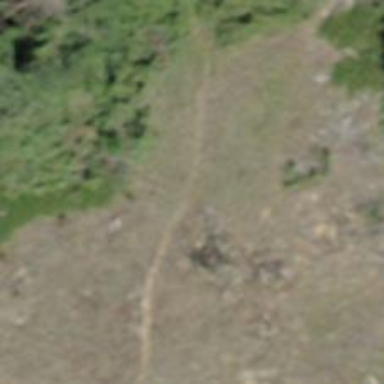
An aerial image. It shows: Path.